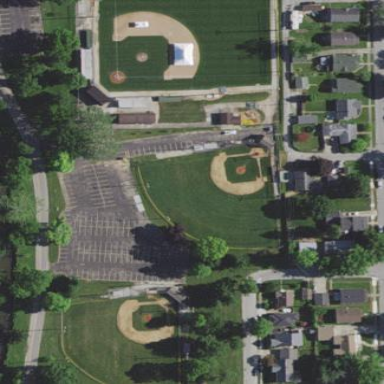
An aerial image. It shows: Baseball pitch for leisure land activities.